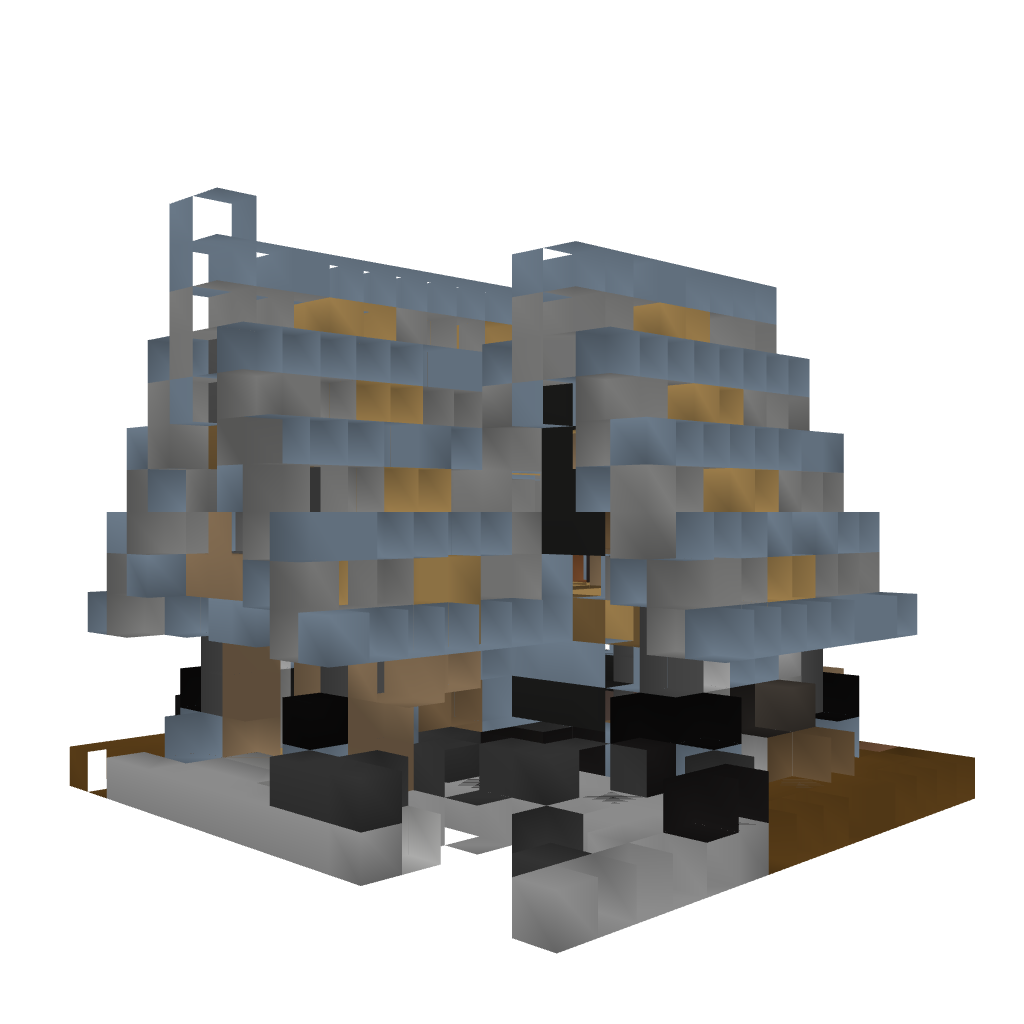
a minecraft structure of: My Little Survival Adventure